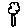
Label: tree